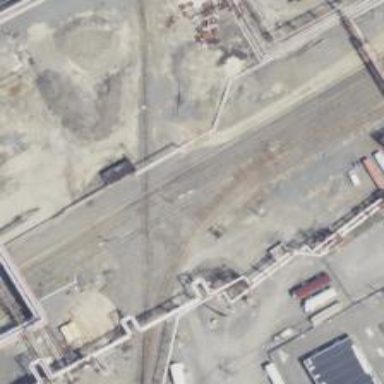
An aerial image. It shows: Railway crossing.